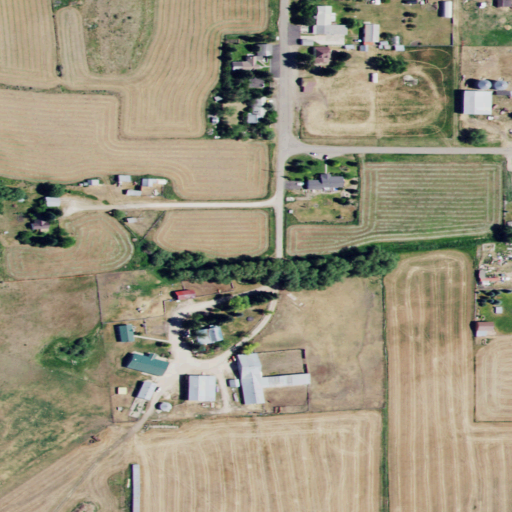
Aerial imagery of valley in Idaho named Bear Hollow containing shrub, cultivated crops, pasture, open development, low intensity development, grassland, high intensity development, medium intensity development, and herbaceous wetlands